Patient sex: M
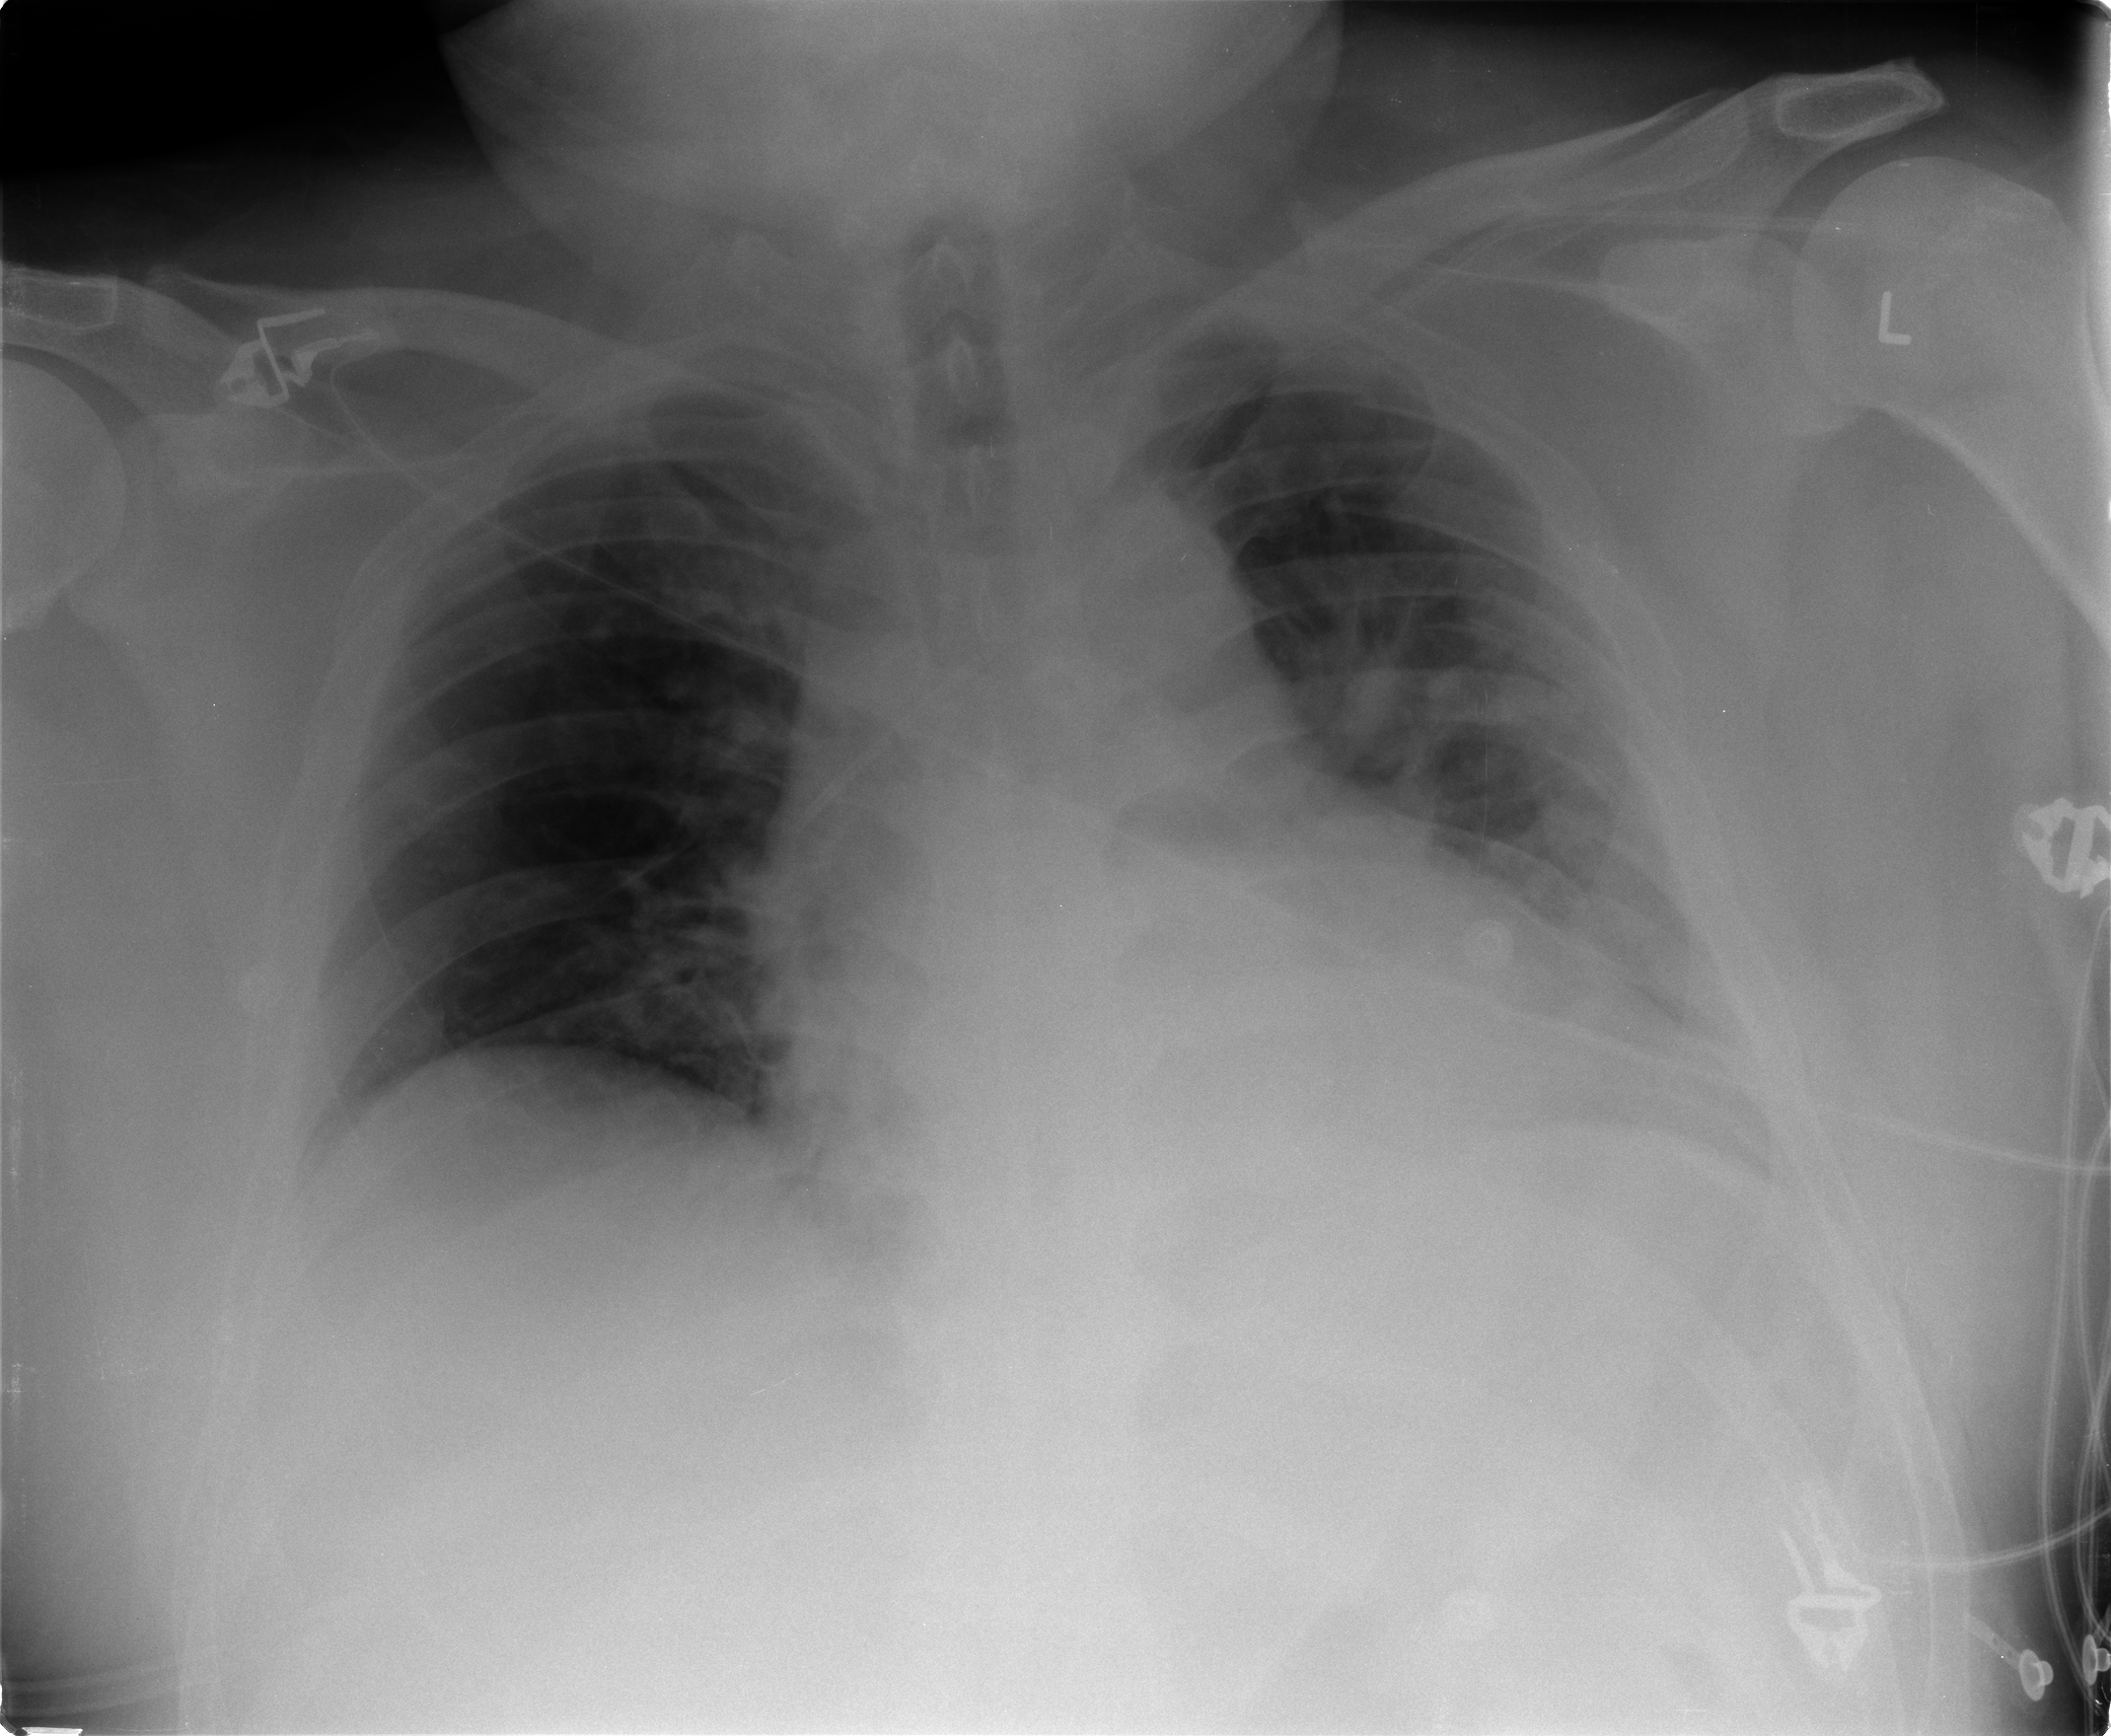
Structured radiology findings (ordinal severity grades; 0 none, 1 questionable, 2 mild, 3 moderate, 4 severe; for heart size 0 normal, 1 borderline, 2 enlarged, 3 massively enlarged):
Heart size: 2
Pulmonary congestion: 2
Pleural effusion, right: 0
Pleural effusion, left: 0
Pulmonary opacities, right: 0
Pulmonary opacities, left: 2
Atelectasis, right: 2
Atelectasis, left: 2